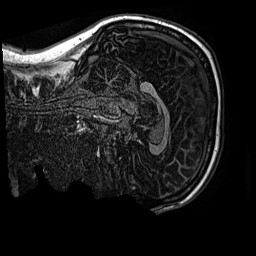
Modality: MP2RAGE
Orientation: sagittal
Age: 13
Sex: male
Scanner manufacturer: siemens
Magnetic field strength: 3 T
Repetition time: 4 s
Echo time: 0.00299 s